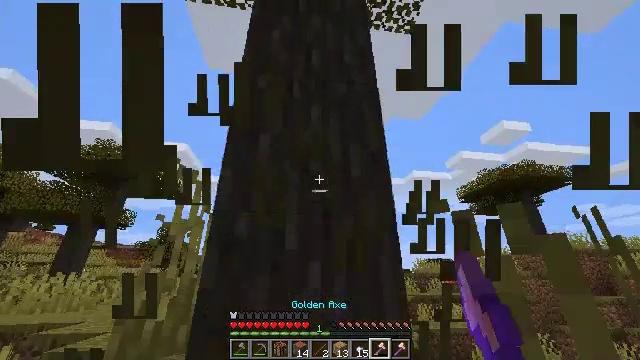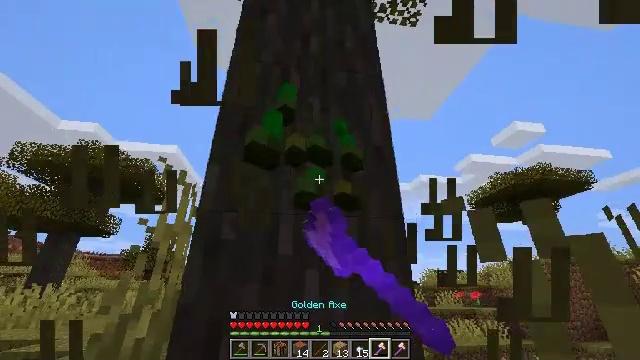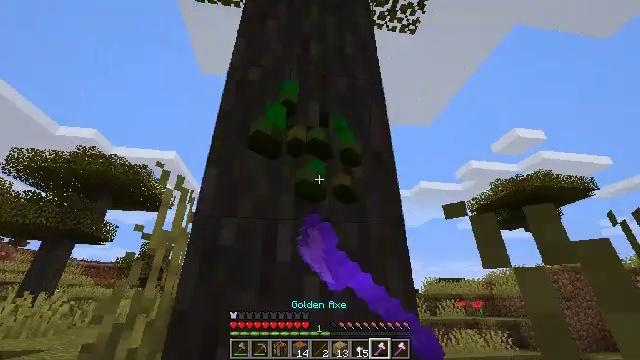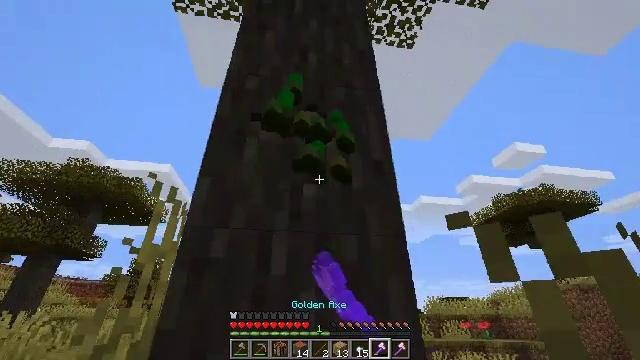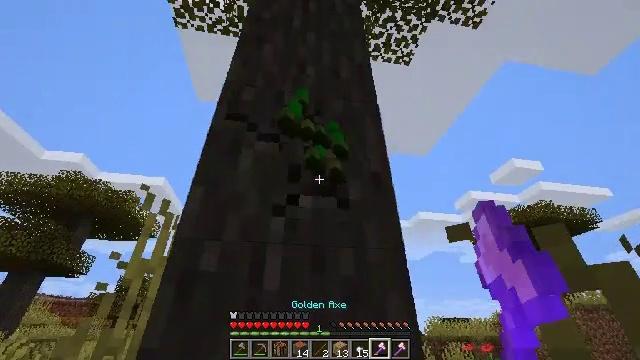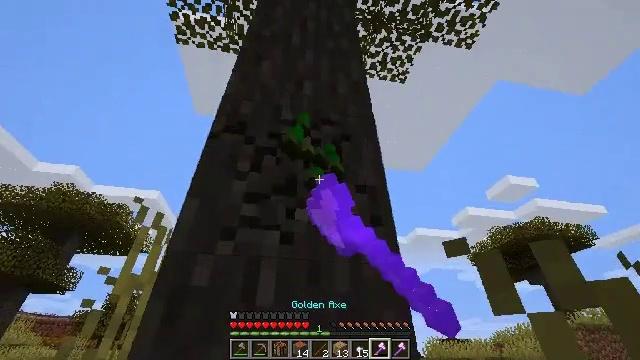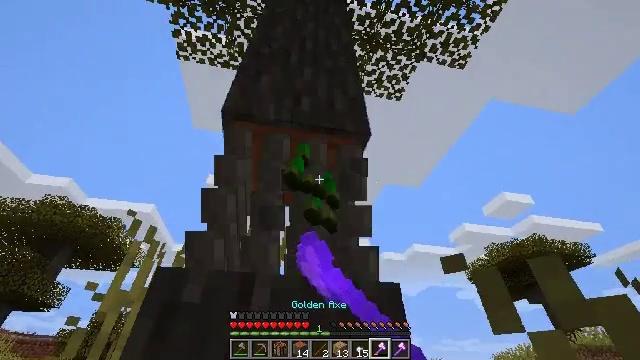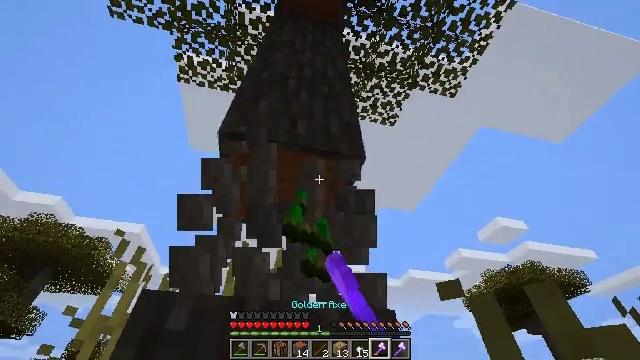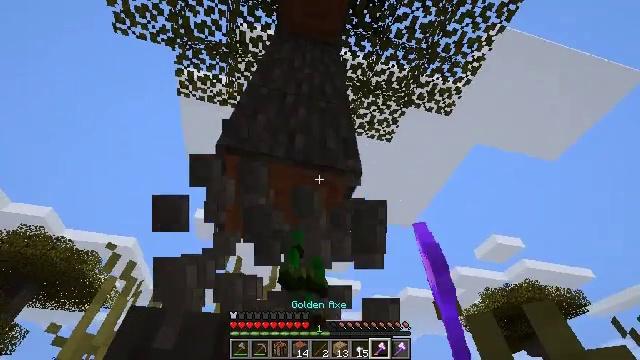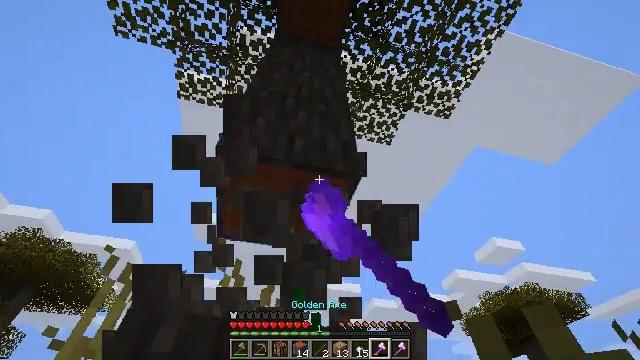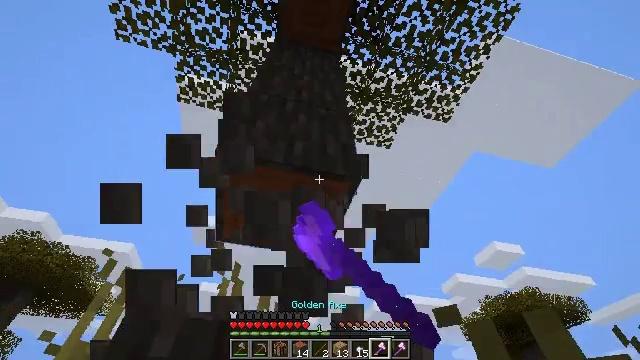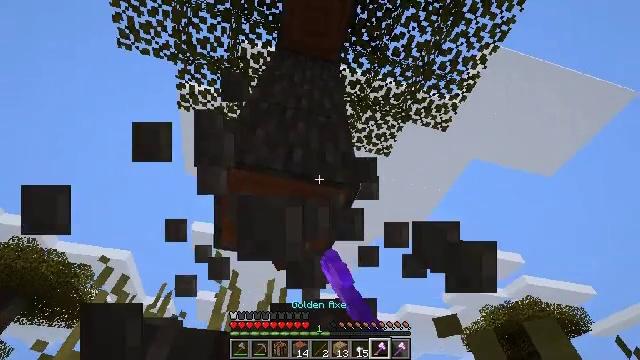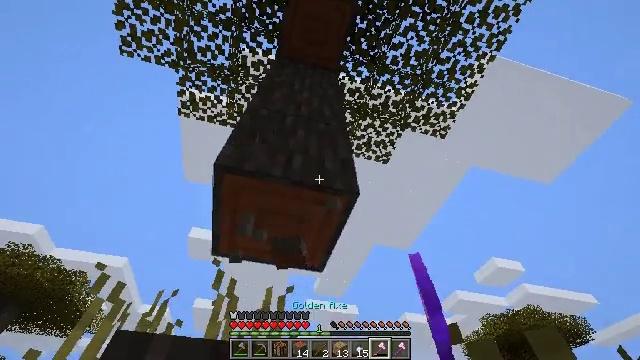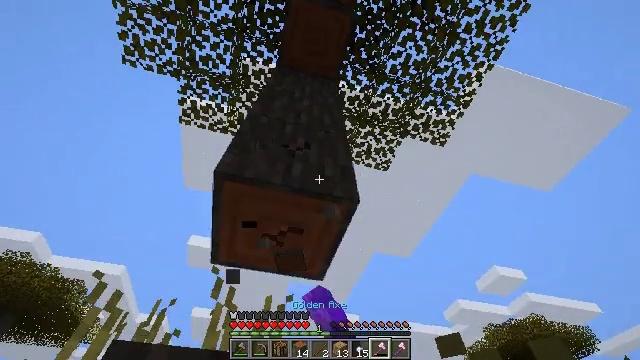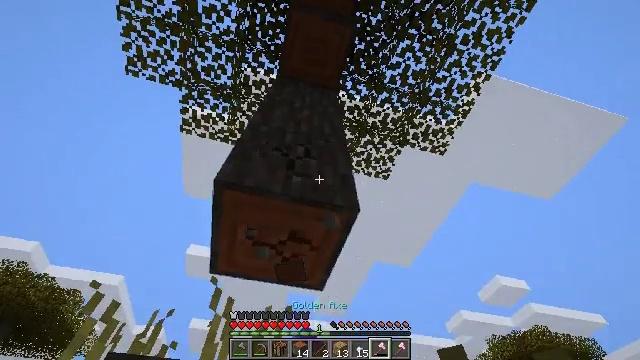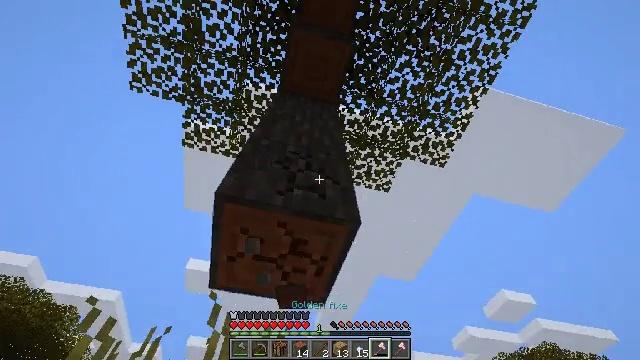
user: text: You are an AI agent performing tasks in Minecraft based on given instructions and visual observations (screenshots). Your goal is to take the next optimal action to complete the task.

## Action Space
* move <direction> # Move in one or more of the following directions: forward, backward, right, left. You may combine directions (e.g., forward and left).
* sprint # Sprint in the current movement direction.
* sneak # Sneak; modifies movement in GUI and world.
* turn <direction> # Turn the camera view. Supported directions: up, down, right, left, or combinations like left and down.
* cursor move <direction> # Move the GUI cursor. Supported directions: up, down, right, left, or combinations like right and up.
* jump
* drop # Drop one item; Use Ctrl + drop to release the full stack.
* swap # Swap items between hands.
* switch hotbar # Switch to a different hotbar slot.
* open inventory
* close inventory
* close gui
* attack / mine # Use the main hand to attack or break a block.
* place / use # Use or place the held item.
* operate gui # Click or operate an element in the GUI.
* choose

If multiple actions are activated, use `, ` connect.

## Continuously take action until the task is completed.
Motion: motion action
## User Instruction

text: Chop down the acacia log.
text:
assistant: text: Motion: turn up, attack / mine
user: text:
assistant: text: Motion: turn up, attack / mine
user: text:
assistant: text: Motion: turn up, attack / mine
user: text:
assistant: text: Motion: turn up, attack / mine
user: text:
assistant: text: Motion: turn up, attack / mine
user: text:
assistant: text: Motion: turn up, attack / mine
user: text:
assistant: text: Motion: turn right and up, attack / mine
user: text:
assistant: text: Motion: turn right and up, attack / mine
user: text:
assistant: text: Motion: attack / mine
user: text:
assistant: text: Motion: attack / mine
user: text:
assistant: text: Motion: turn up, attack / mine
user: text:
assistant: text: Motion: turn up, attack / mine
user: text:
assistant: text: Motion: turn up, attack / mine
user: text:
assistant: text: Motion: turn up, attack / mine
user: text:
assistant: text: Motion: turn up, attack / mine
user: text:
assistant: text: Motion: turn up, attack / mine
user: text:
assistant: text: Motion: move forward, turn up, attack / mine
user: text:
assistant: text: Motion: move forward, attack / mine
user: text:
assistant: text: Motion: move forward, attack / mine
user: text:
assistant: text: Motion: turn left and up, attack / mine
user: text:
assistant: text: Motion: turn left and up, attack / mine
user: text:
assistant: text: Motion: attack / mine
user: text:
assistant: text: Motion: turn left and up, attack / mine
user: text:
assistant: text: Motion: turn left and up, attack / mine
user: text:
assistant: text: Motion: turn left and up, attack / mine
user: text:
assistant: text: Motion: turn left and up, attack / mine
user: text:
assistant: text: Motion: attack / mine
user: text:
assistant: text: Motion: attack / mine
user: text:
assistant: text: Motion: attack / mine
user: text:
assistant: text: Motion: turn up, attack / mine